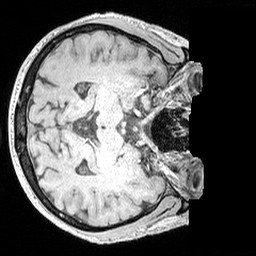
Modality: MP2RAGE
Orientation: axial
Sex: male
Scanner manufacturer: siemens
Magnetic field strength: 3 T
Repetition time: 5 s
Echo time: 0.00292 s